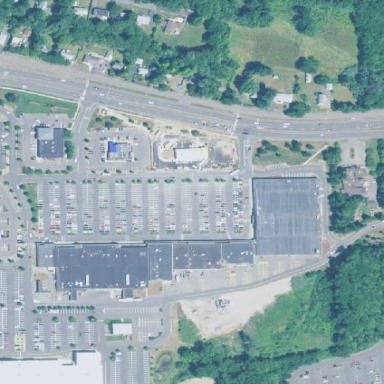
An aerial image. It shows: Retail area.